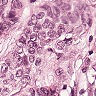
Metastatic tissue present: yes